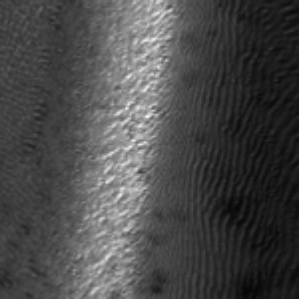
Label: frost